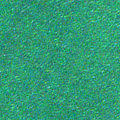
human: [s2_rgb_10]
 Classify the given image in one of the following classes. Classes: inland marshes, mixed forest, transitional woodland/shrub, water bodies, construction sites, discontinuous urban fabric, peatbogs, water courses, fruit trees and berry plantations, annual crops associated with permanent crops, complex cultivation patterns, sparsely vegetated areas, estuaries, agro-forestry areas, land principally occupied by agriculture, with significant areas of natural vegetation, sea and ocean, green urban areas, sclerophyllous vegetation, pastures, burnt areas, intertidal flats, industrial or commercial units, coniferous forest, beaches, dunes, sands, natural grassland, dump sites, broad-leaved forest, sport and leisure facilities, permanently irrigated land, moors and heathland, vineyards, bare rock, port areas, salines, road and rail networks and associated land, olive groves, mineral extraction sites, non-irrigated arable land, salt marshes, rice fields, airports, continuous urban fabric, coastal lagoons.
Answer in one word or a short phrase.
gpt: sea and ocean